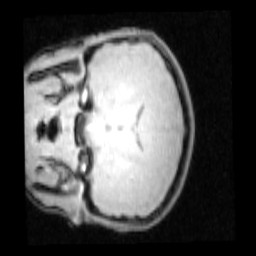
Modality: PDw
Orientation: coronal
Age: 16
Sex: male
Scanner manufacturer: siemens
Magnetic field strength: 3 T
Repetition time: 0.25 s
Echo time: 0.00103 s